Question: I am using the plugin Jeditable and do not understand why all the parameters are not in the request.
HTML before rendering:
'''
<tbody>
@foreach ($liste_eleve_note as $eleve_note)
<tr data-user-id="{{{ $eleve_note->id_personne }}}">
<td>{{{ $eleve_note->nom }}}&nbsp;{{{ $eleve_note->prenom }}}</td>
<td class="edit_area" >{{{ $eleve_note->note_num }}}</td>
<td class="edit_area" >{{{ $eleve_note->appreciation }}}</td>
</tr>
@endforeach
</tbody>
'''
Rendered HTML:
'''
<tbody>
<tr data-user-id="3">
<td>HACKETT&nbsp;Steve</td>
<td class="edit_area" >22.00</td>
<td class="edit_area" ></td>
</tr>
<tr data-user-id="106">
<td>BRUFFORD&nbsp;Bill</td>
<td class="edit_area" >0.00</td>
<td class="edit_area" ></td>
</tr>
<tr data-user-id="107">
<td>LENNON&nbsp;John</td>
<td class="edit_area" ></td>
<td class="edit_area" ></td>
</tr>
</tbody>
'''
jQuery:
'''
$('.edit_area').editable($('#url_for_ajax').val()+'/edit_note_epreuve', {
indicator : 'Saving...',
tooltip : 'Click to edit...',
onblur : 'submit',
submitdata : {
'user_id' : $(this).closest('tr').data('user-id'),
'id_epreuve' : $('#id_epreuve').val(),
'_token' : $('meta[name="_token"]').attr( 'content' )
},
onerror : function(settings,original,xhr) {
alert("It wasn't possible to edit. Try again");
console.log("XHR Status: " + xhr.status);
}
});
'''
The request sent to the server:

The parameter 'user_id' is missing. We have the parameters 'id' and 'value' which are automatically added by the plugin, and we have the parameters '_token' and 'id_epreuve' which have been added by the JavaScript.
But not the parameter 'user_id'.
Why is this happening?
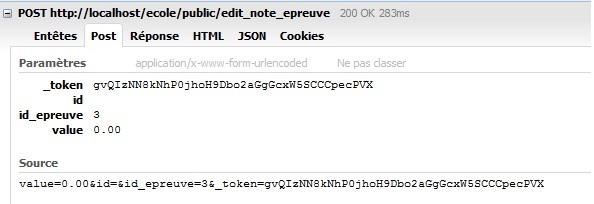
Answer: It seems like '$(this).closest('tr').data('user-id')' expects 'this' to be set to the 'td.edit_area' you're calling 'editable()' on... but as written, you're using whatever 'this' is when you make the '$('.edit_area').editable()' call. If 'this' is outside your '<tr>' tag, 'closest()' won't find 'data-user-id', which may exclude it from the post.
This may fix it (note: untested!)
'''
$('.edit_area').each(function(){
$(this).editable($('#url_for_ajax').val()+'/edit_note_epreuve', {
indicator : 'Saving...',
tooltip : 'Click to edit...',
onblur : 'submit',
submitdata : {
'user_id' : $(this).closest('tr').data('user-id'),
'id_epreuve' : $('#id_epreuve').val(),
'_token' : $('meta[name="_token"]').attr( 'content' )
},
onerror : function(settings,original,xhr){
alert("It wasn't possible to edit. Try again");
console.log("XHR Status: " + xhr.status)}
});
});
'''